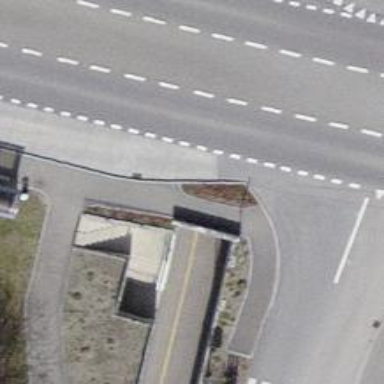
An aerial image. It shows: Asphalt path that goes through tunnel.